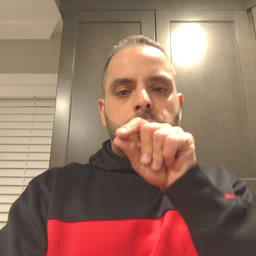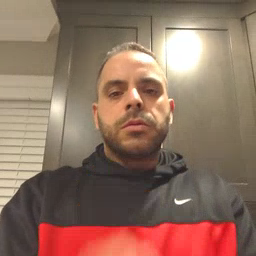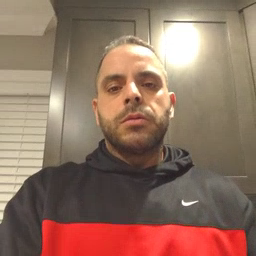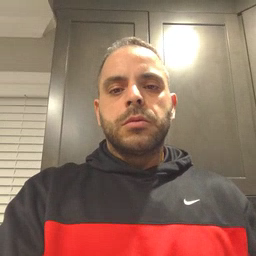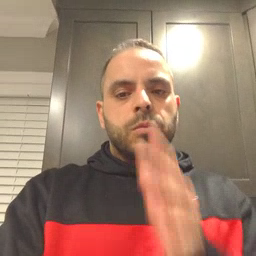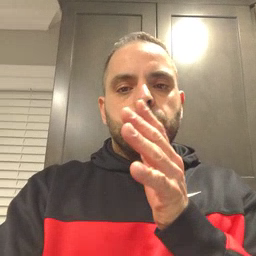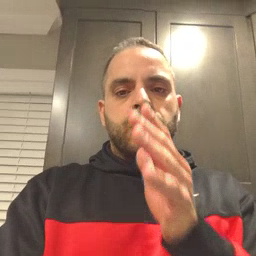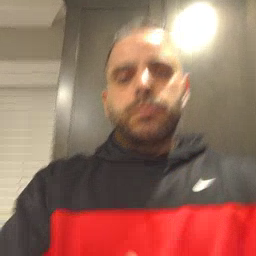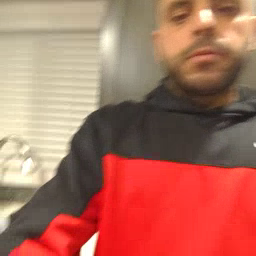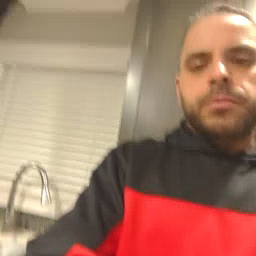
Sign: grandpa